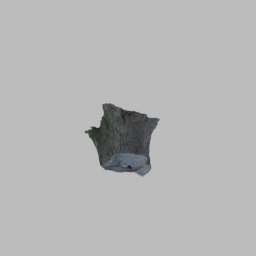
Label: nature